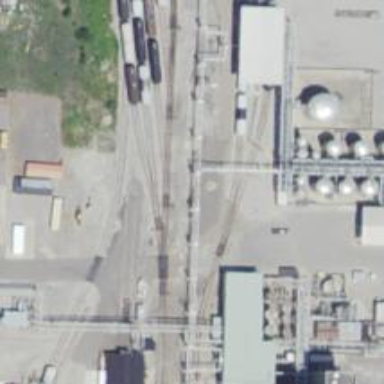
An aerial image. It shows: Railway spur service.